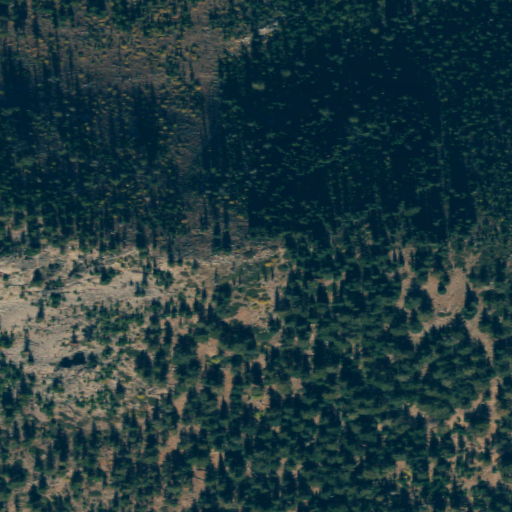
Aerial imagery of mountain in Washington named Nelson Butte containing evergreen forest, shrub, and high intensity development